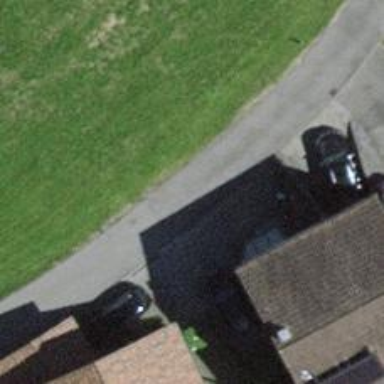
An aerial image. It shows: Residential road.